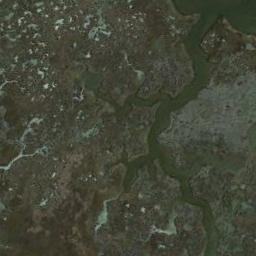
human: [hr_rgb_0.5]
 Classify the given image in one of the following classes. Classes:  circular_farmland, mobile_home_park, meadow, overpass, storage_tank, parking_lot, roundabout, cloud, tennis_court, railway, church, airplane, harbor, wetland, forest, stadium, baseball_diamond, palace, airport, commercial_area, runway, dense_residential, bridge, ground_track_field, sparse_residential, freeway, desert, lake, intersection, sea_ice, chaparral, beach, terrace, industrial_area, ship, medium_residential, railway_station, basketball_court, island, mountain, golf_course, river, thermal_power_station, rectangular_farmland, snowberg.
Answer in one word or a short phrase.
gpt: wetland